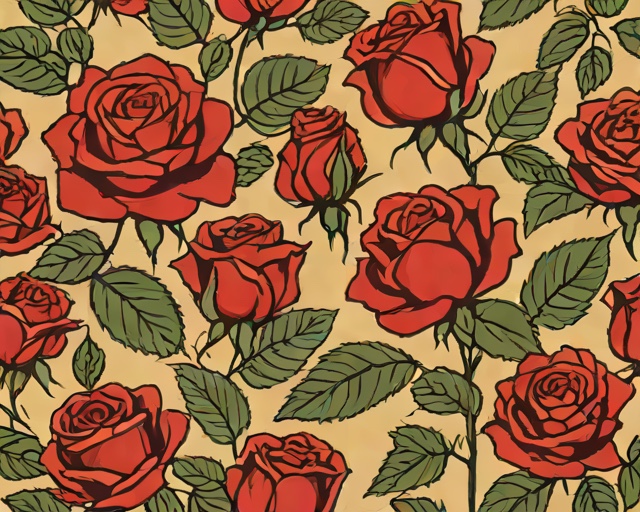
Category: Valentine